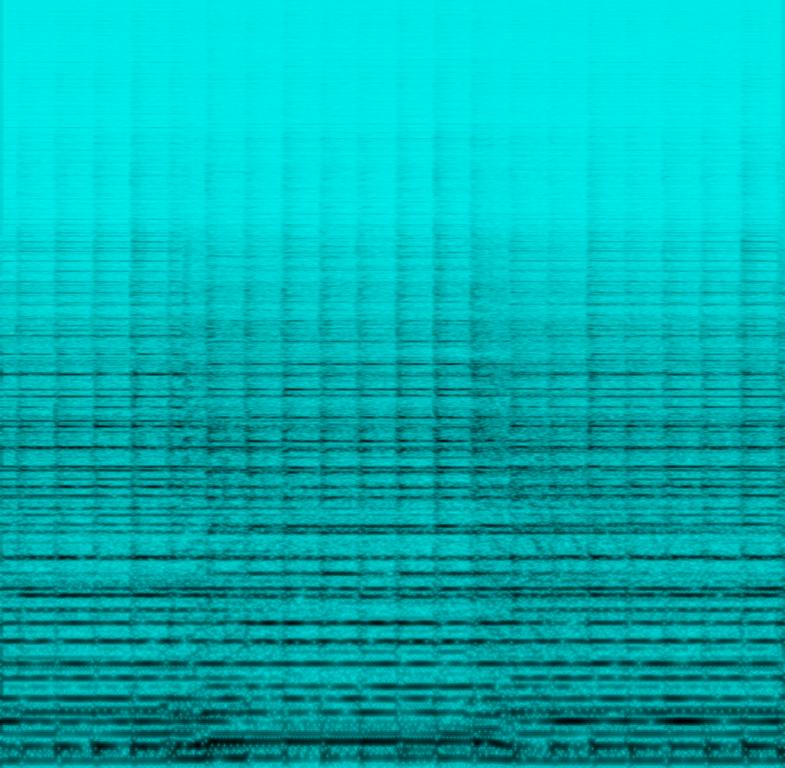
The low quality recording features an emotional electric guitar chord progression being played with a huge reverb effect on it. It sounds like it is played in a huge space.